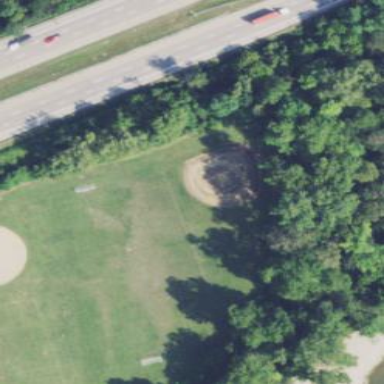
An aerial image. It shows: Baseball pitch for leisure and sports activities.